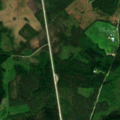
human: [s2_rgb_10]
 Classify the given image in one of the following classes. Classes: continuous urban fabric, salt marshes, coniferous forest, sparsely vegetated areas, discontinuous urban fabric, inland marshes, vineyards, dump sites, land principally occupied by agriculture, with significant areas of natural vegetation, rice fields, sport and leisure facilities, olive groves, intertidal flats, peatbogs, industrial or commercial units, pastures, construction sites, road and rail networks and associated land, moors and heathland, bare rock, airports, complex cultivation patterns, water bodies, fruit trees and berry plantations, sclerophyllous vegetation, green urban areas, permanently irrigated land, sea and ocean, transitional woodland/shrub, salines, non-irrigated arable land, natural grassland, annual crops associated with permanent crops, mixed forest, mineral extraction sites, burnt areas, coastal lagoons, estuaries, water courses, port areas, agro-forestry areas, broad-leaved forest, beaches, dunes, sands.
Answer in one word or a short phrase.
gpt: coniferous forest, mixed forest, transitional woodland/shrub